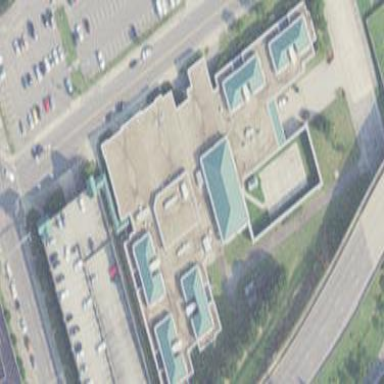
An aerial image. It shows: Prison building.